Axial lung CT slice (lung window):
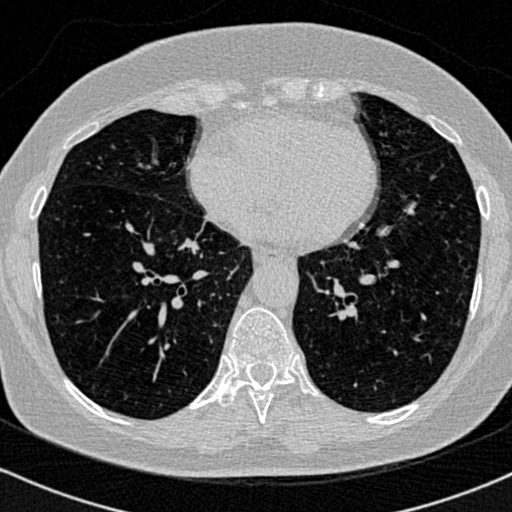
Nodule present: no